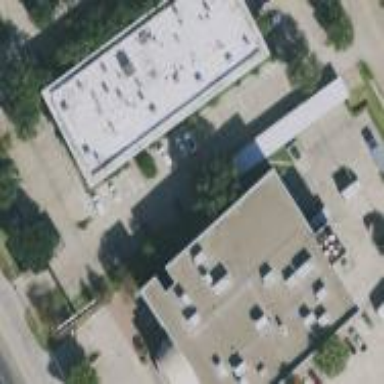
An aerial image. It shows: Commercial building.